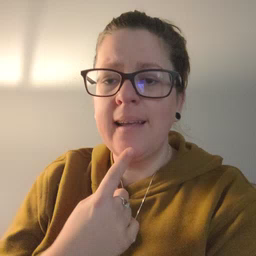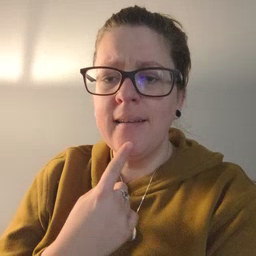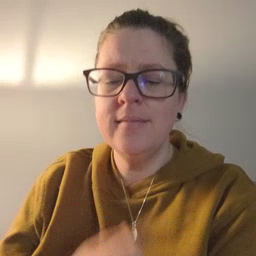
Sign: say